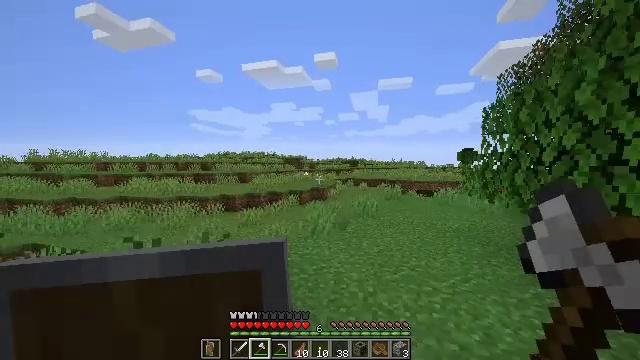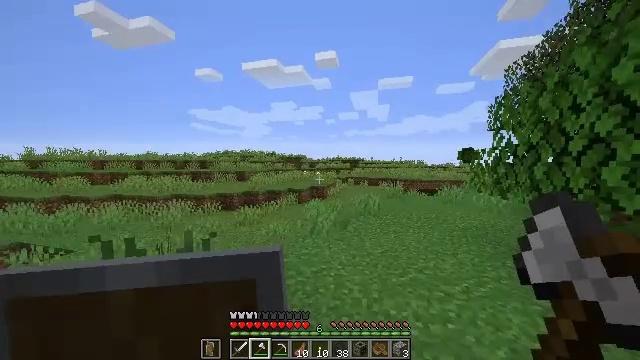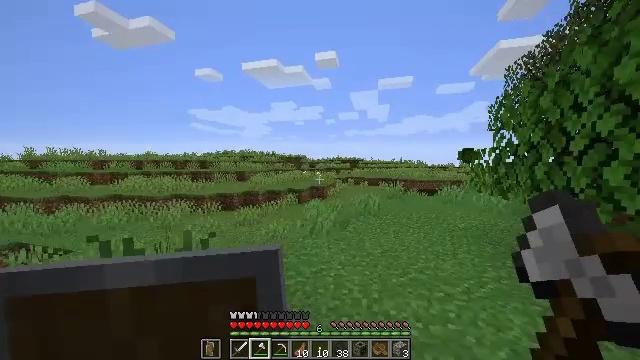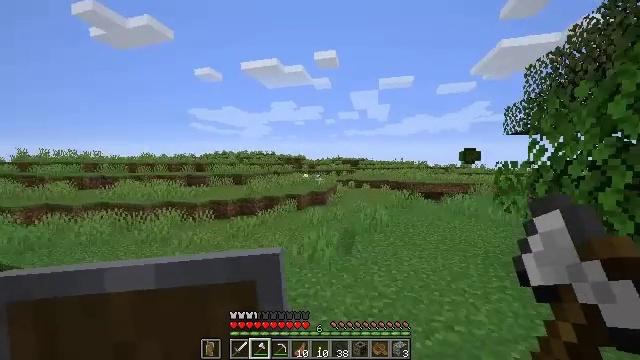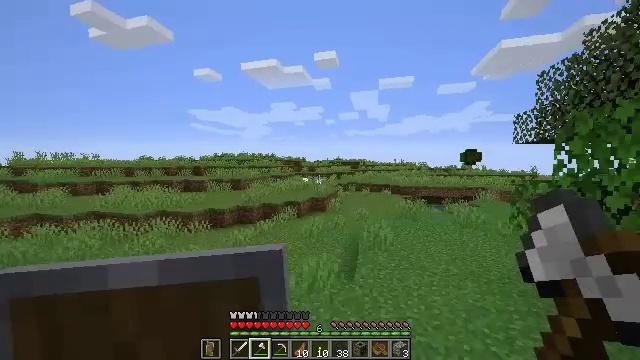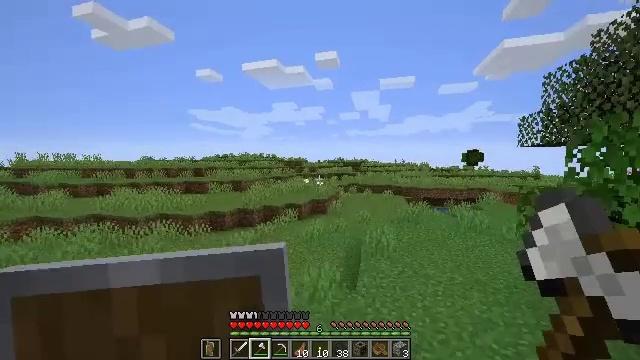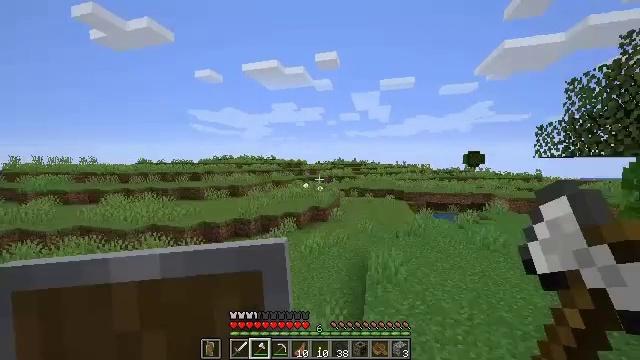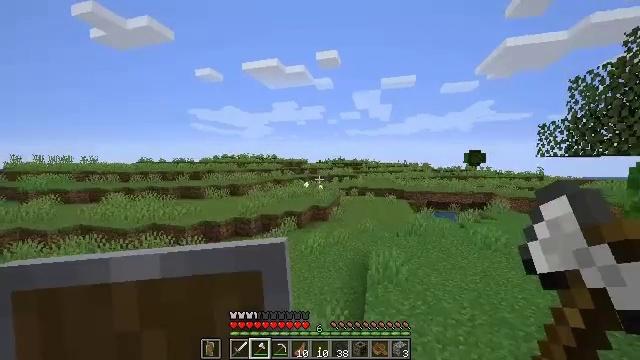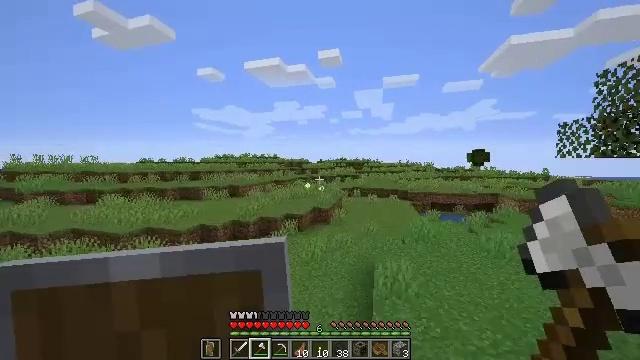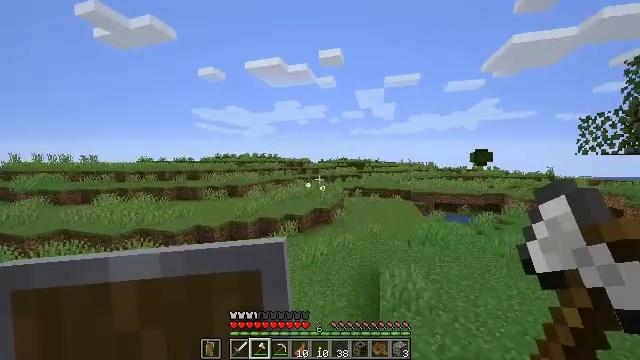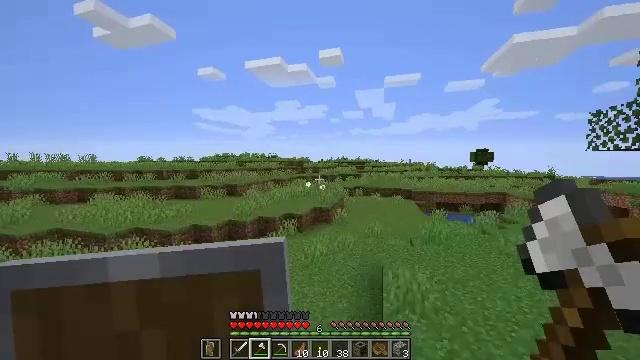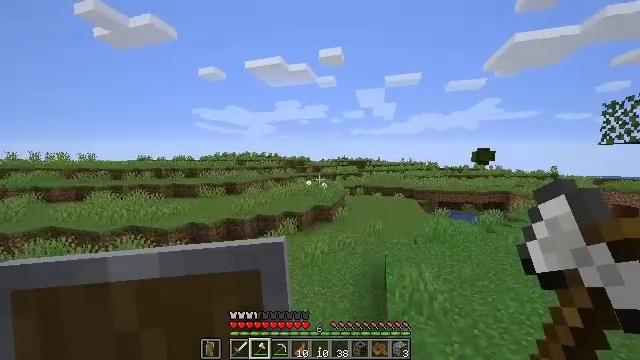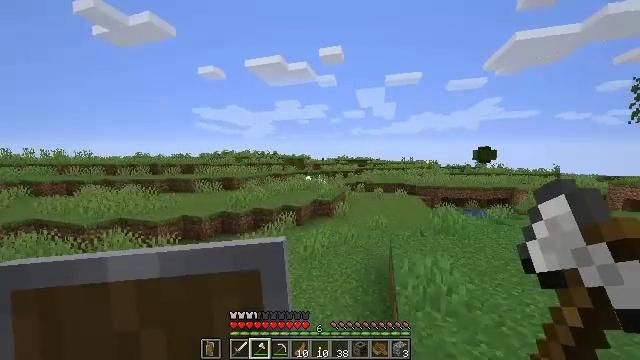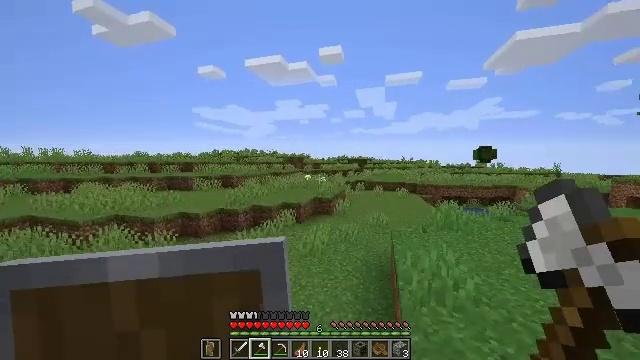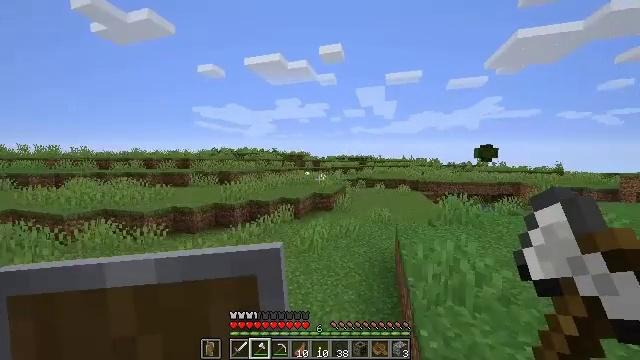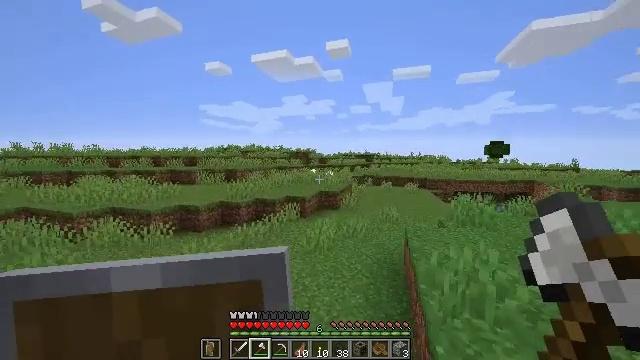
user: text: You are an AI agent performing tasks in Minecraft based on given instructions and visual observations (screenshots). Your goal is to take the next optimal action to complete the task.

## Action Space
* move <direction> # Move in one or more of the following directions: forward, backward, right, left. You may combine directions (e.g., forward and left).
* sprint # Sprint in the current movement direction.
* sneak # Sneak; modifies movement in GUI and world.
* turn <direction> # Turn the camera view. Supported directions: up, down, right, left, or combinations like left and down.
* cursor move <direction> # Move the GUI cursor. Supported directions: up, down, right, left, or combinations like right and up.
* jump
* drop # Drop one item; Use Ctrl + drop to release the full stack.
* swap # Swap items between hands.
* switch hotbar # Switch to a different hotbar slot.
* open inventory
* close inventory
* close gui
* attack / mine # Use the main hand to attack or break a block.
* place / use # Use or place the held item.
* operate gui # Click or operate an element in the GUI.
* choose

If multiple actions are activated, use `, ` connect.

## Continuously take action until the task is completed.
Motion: motion action
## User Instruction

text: Cut down the sugar cane stalks.
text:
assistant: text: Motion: move forward
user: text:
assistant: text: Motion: move forward
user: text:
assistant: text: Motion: move forward, jump
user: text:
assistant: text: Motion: move forward, jump
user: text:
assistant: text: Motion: move forward, jump
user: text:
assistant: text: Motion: move forward, jump
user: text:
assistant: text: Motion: move forward, jump
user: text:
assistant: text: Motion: move forward, jump
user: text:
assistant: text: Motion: move forward, jump
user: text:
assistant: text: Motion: move forward, jump
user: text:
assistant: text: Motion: move forward, jump
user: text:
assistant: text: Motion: move forward, jump
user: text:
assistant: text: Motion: move forward, jump
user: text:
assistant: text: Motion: move forward, jump
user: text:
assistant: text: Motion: move forward, turn left, jump
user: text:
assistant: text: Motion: move forward, turn left and down, jump
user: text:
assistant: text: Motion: move forward, turn left and down, jump
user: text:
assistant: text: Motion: move forward, turn left, jump
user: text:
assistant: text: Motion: move forward, jump
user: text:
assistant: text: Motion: move forward, jump
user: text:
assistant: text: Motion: move forward, jump
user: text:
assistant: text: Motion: move forward, jump
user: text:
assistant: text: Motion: move forward, jump
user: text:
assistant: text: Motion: move forward, jump
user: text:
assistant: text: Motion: move forward, jump
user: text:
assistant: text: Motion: move forward, jump
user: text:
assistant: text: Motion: move forward, turn right and up, jump
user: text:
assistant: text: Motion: move forward, turn right and up
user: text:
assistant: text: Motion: move forward
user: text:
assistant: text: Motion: move forward